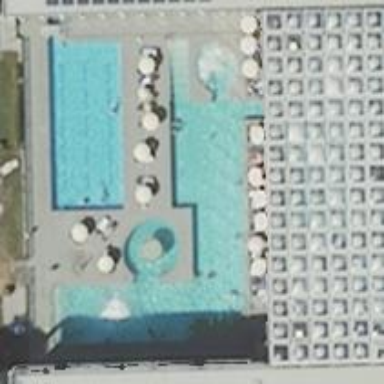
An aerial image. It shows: Public bath with open-air bath feature.